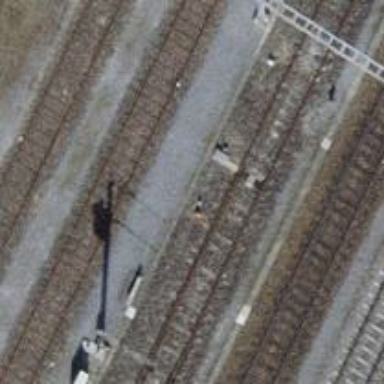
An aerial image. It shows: Rail siding with electrified contact lines.